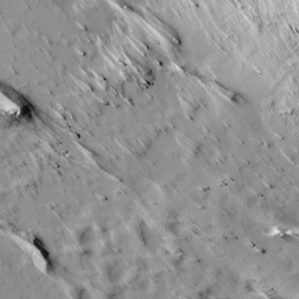
Label: non_frost